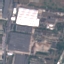
Label: Industrial